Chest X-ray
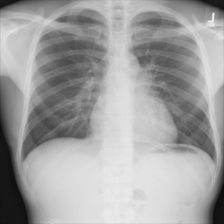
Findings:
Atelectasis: negative
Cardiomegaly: negative
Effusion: negative
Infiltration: negative
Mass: negative
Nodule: negative
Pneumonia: negative
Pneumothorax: negative
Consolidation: negative
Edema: negative
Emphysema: negative
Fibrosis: negative
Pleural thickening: negative
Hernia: negative